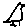
Label: bird